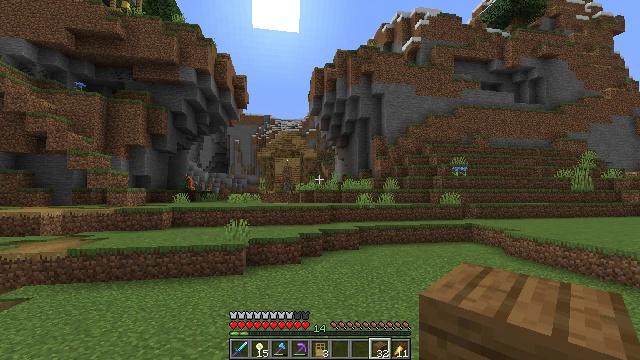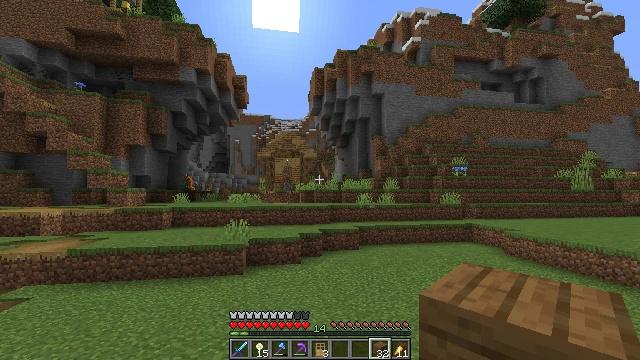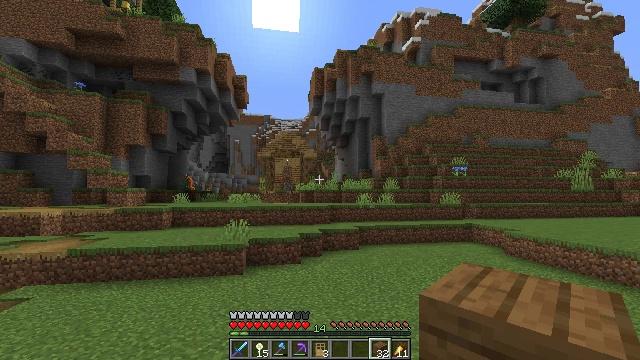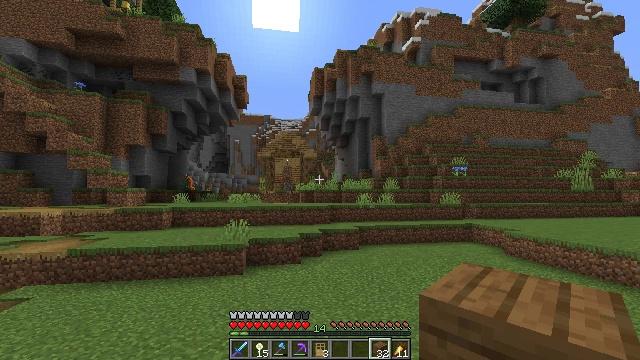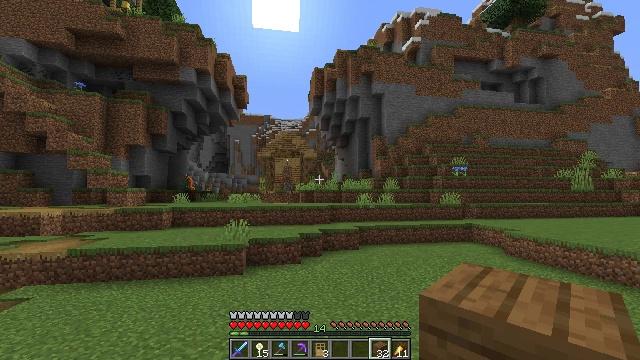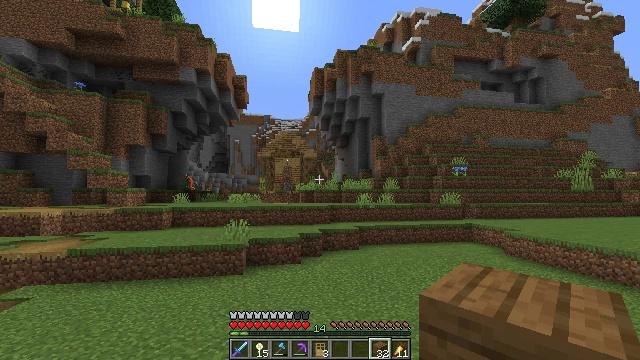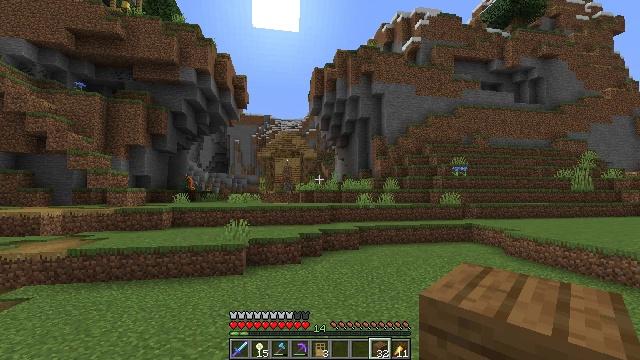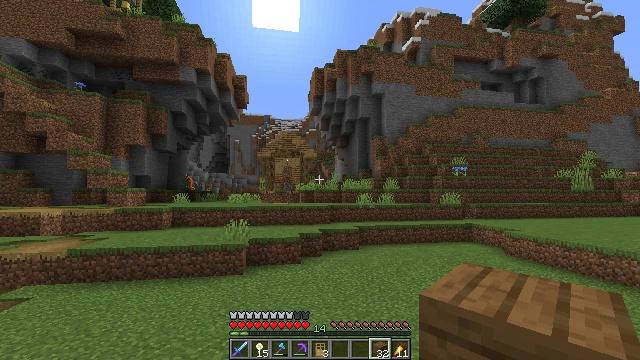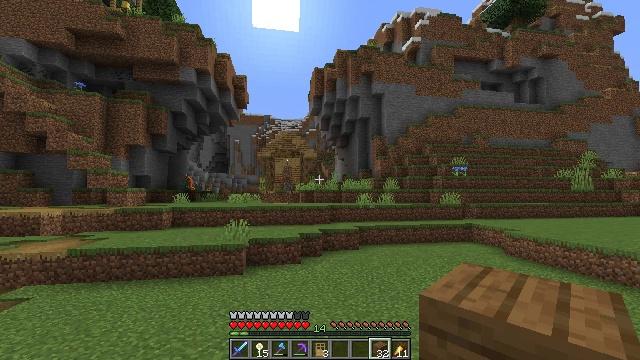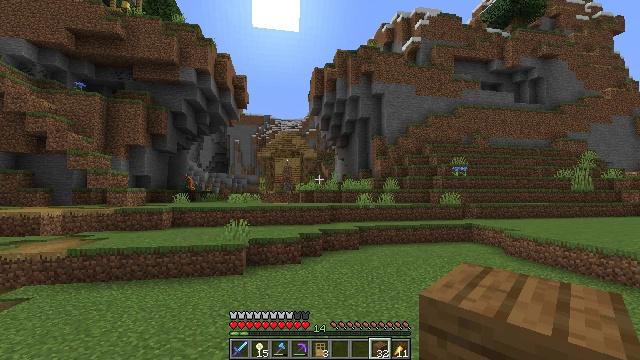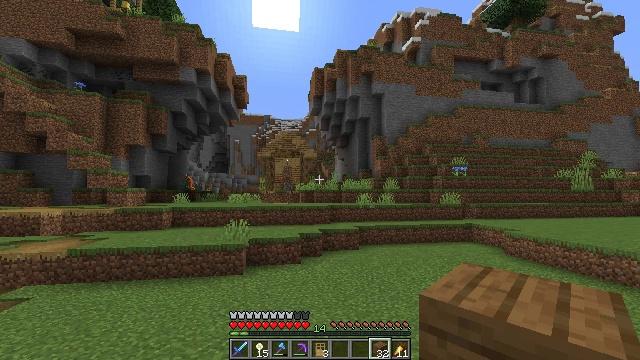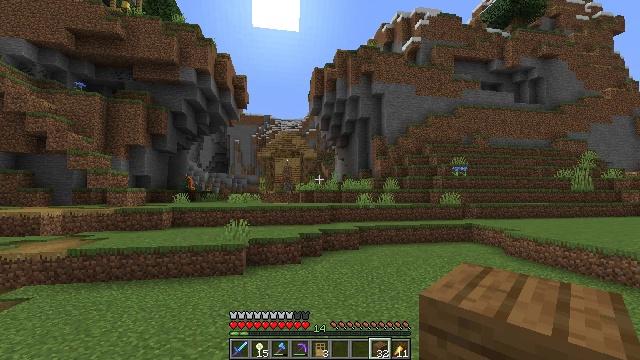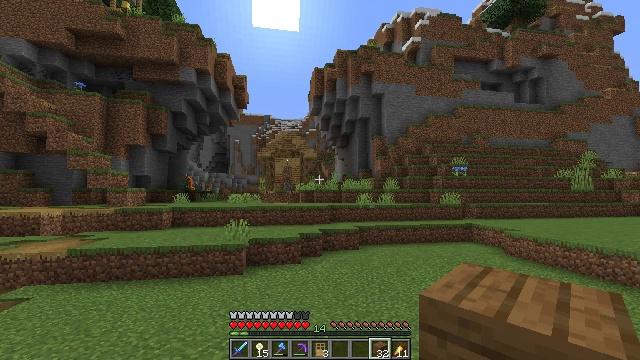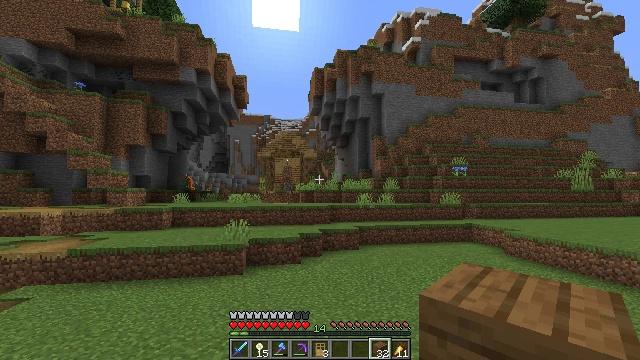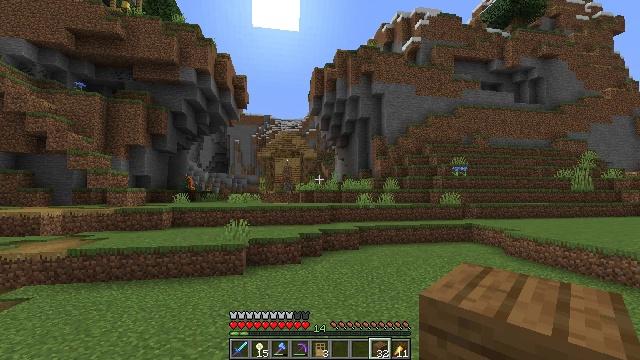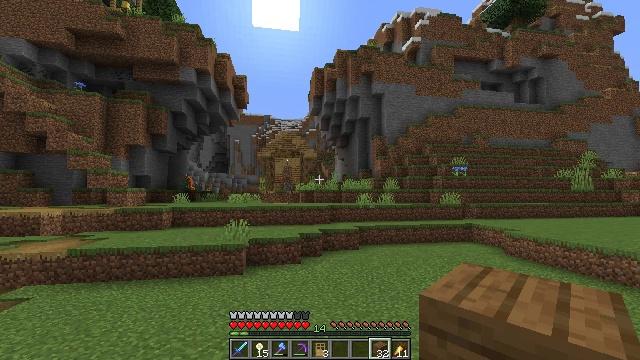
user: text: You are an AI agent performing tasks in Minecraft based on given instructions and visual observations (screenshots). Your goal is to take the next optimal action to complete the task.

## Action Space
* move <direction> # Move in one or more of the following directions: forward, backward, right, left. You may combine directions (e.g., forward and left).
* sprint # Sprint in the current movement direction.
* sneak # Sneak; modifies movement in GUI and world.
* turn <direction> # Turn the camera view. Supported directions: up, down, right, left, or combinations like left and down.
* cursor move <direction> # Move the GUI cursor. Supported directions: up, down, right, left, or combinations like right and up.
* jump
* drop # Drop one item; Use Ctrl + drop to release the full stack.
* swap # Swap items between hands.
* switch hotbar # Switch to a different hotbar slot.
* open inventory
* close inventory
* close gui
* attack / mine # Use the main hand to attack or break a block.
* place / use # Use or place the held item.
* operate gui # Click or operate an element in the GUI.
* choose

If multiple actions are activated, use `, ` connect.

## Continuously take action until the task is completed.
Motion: motion action
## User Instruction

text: Mine tall grass from the ground.
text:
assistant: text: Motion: no_op
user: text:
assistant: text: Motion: no_op
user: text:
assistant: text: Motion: no_op
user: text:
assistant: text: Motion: no_op
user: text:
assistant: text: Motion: no_op
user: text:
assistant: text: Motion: no_op
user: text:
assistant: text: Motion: no_op
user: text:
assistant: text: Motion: no_op
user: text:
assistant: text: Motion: no_op
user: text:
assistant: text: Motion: no_op
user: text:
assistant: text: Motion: no_op
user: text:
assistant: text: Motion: no_op
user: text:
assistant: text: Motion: no_op
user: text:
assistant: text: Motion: no_op
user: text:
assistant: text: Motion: no_op
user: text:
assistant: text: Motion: no_op
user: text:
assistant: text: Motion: no_op
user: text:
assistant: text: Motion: no_op
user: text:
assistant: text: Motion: no_op
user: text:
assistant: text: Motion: no_op
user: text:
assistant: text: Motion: no_op
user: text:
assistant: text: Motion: no_op
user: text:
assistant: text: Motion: no_op
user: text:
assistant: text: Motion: no_op
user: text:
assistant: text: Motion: no_op
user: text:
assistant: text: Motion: no_op
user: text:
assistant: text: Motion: no_op
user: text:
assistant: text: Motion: no_op
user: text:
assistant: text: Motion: no_op
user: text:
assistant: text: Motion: no_op